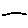
Label: line